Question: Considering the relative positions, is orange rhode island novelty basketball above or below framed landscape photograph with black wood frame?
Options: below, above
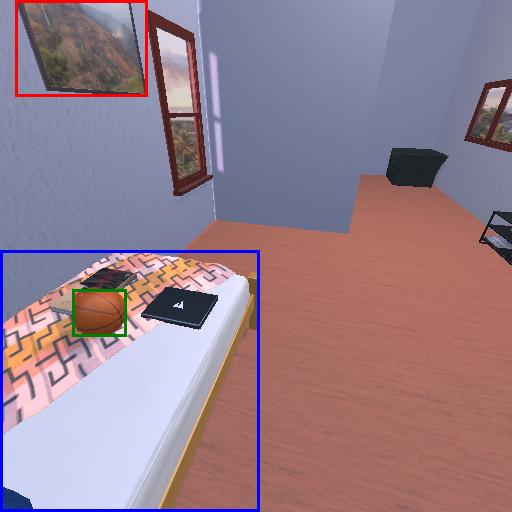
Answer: below